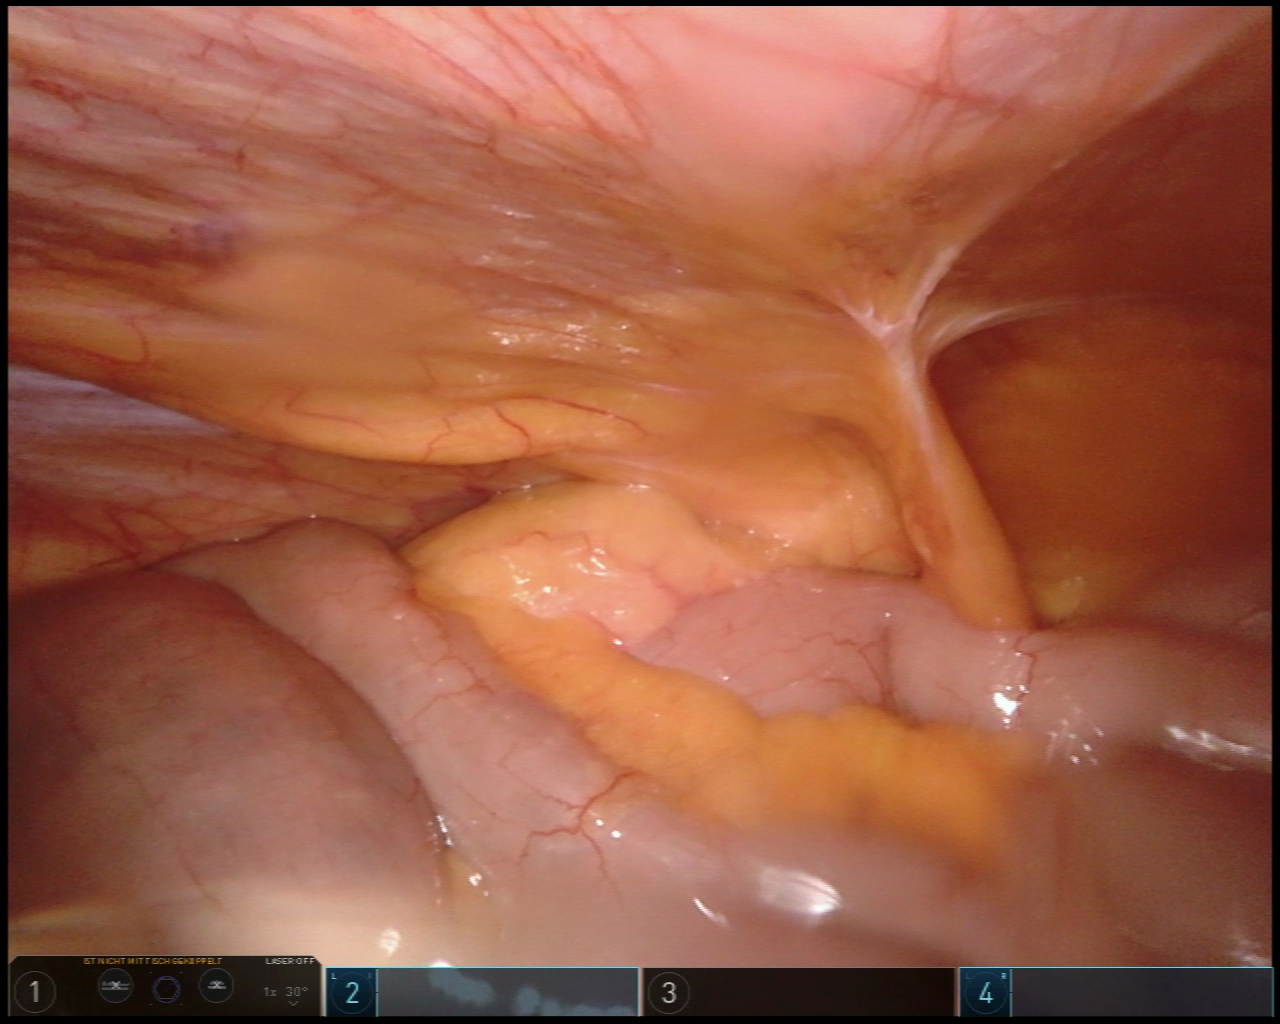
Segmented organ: abdominal_wall
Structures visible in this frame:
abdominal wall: yes
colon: no
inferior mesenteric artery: no
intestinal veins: no
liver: no
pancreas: no
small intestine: yes
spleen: no
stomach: no
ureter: no
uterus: no
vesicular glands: no